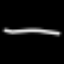
Label: line